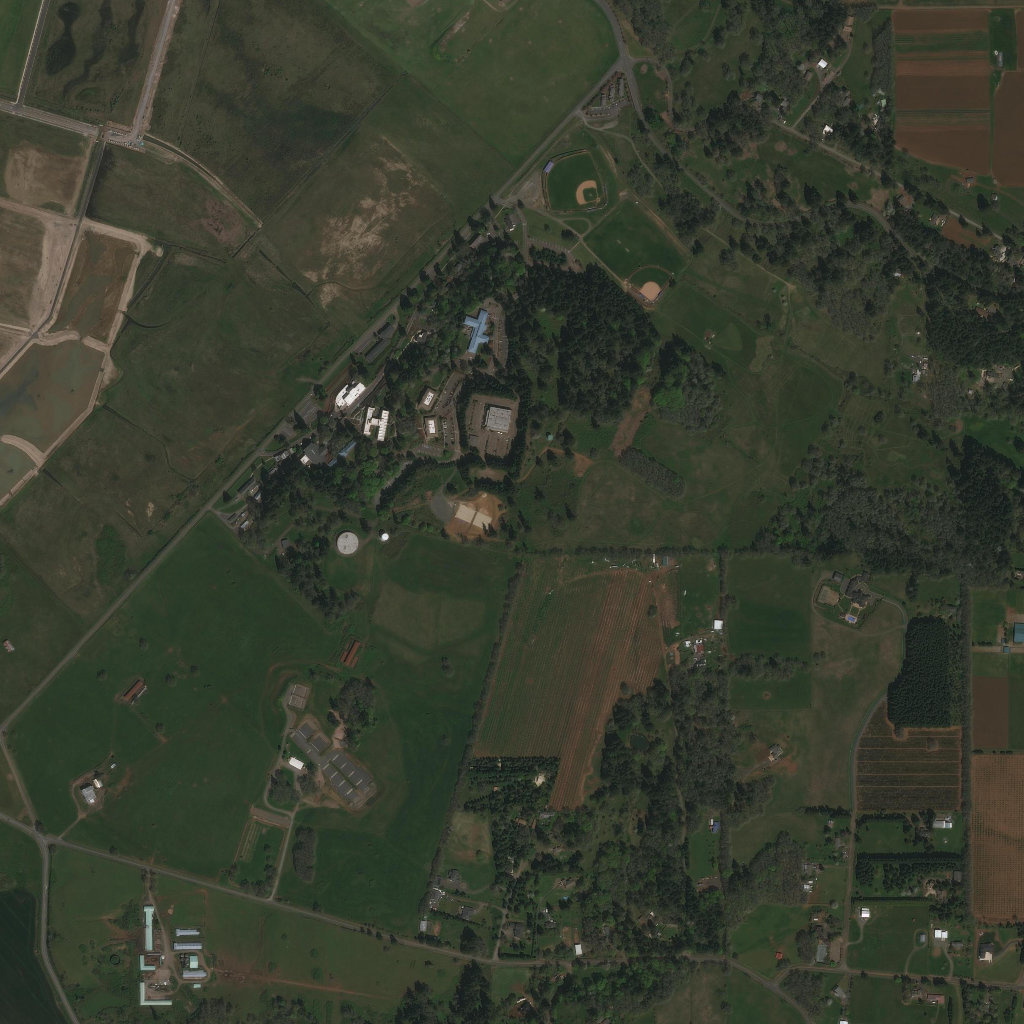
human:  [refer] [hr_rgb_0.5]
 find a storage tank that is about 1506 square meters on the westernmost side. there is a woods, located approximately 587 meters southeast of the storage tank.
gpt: <box>[[32, 51, 35, 54, 0]]</box>

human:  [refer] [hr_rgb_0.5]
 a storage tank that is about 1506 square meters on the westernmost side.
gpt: <box>[[32, 51, 35, 54, 0]]</box>

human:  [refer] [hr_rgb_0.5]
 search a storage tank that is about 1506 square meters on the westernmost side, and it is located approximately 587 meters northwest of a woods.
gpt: <box>[[32, 51, 35, 54, 0]]</box>